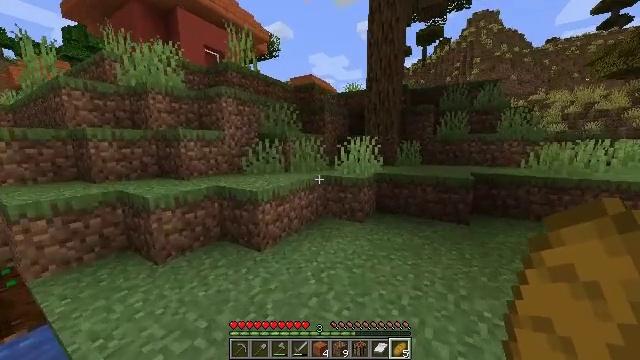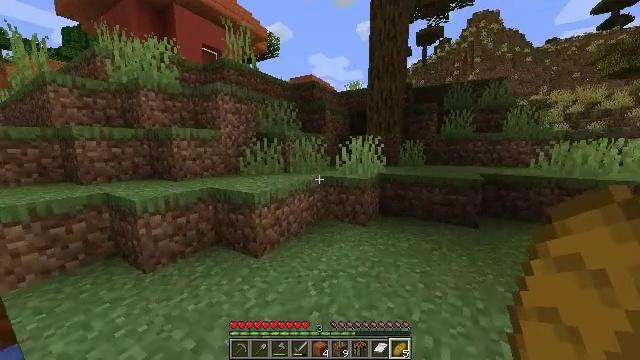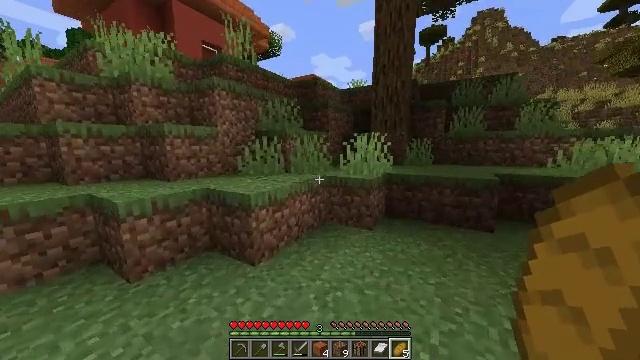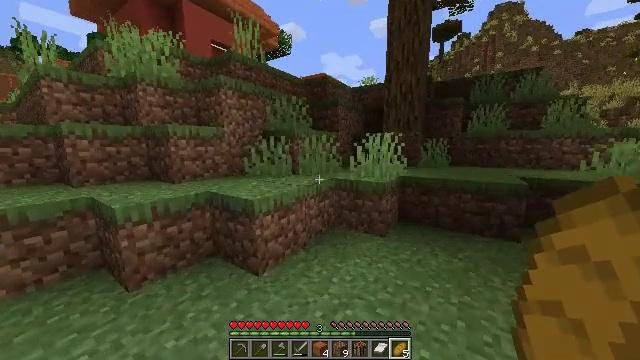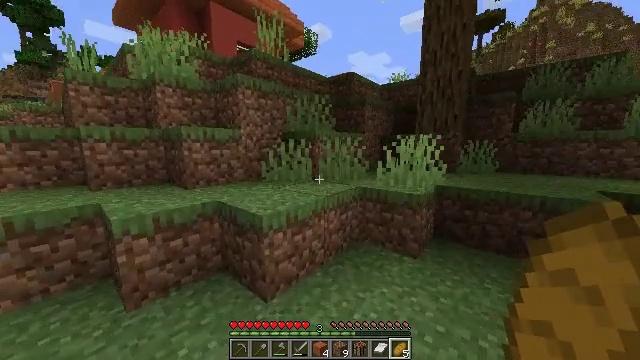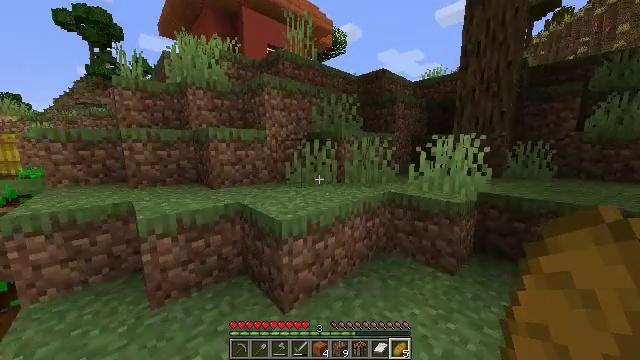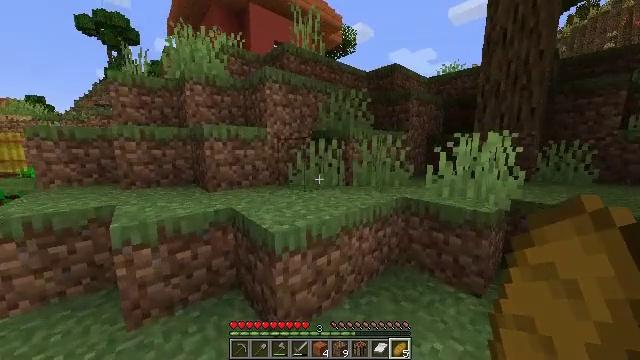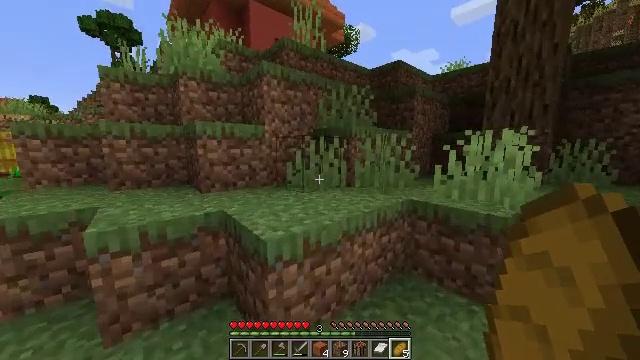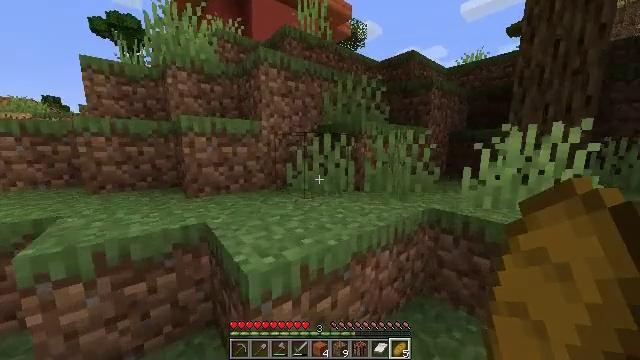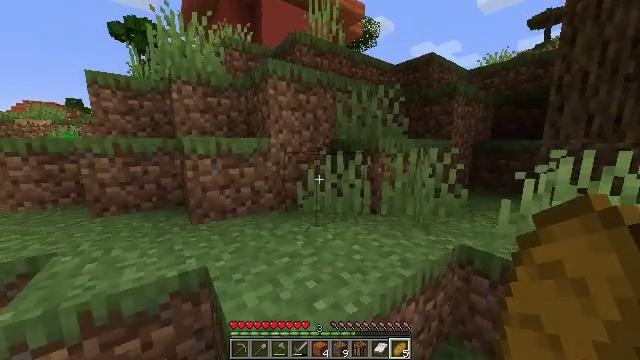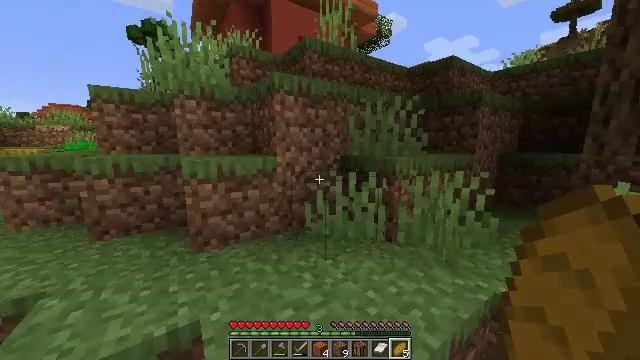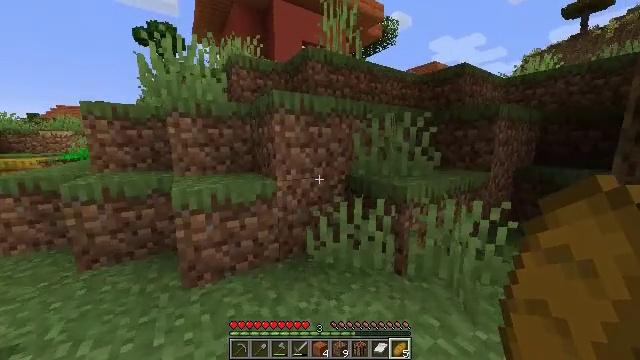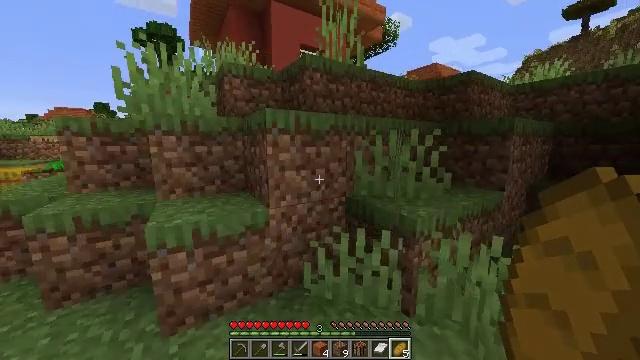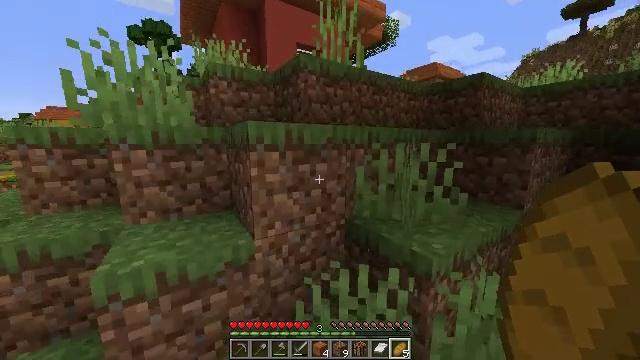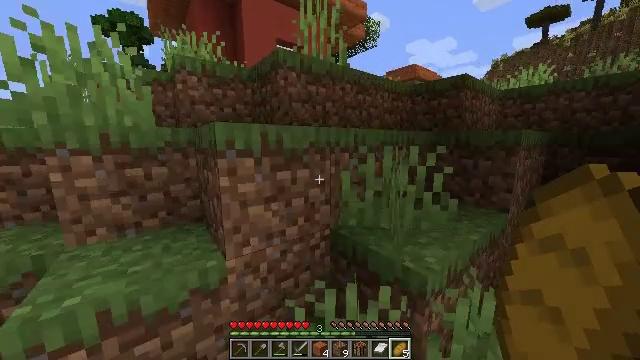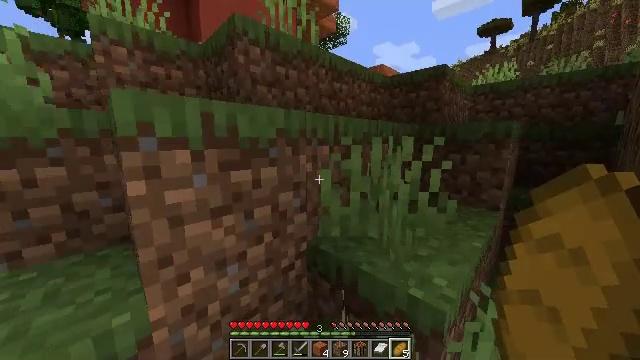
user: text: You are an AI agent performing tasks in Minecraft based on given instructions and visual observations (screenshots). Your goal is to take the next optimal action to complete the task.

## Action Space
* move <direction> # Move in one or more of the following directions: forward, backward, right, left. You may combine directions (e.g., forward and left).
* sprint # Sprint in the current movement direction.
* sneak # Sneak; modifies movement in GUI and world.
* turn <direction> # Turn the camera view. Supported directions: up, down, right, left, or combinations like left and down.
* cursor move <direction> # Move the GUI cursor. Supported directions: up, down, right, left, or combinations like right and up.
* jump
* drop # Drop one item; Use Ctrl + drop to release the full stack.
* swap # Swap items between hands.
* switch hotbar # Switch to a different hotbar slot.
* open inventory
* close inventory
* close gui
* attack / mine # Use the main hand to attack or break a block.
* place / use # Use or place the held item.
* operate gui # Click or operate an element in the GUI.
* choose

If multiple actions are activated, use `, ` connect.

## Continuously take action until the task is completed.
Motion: motion action
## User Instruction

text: Break the cartography table.
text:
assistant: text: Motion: move forward, sprint
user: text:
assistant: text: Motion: move forward, sprint
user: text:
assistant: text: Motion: move forward, sprint, turn left
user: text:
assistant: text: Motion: move forward, sprint, turn left
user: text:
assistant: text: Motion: move forward, sprint, turn left
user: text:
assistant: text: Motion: move forward, sprint, turn left
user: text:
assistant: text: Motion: move forward, sprint
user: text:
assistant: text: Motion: move forward, sprint, turn left
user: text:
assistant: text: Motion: move forward, sprint, turn left, jump
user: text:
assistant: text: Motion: move forward, sprint, turn left, jump
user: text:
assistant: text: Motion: move forward, sprint, turn left, jump
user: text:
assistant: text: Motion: move forward, sprint, jump
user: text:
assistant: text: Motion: move forward, sprint
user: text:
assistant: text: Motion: move forward, sprint, turn right
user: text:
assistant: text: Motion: move forward, sprint, turn right
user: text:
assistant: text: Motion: move forward, sprint, turn right
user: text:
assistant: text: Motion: move forward, sprint, jump
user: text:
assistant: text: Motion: move forward, sprint, jump
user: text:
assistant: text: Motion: move forward, sprint, jump
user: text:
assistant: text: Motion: move forward, sprint, jump
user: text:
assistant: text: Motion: move forward, sprint
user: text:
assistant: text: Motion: move forward, sprint
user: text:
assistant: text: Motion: move forward, sprint
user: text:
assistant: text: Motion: move forward, sprint, turn down
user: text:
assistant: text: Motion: move forward, sprint
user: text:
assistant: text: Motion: move forward, sprint, jump
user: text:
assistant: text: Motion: move forward, sprint, turn down, jump
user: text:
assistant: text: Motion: move forward, sprint, jump
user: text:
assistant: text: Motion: move forward, sprint, jump
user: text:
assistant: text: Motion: move forward, sprint, turn left, jump